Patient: sex M, age 64
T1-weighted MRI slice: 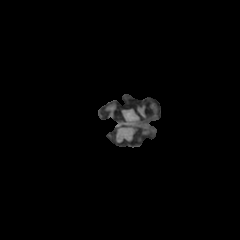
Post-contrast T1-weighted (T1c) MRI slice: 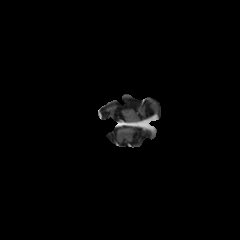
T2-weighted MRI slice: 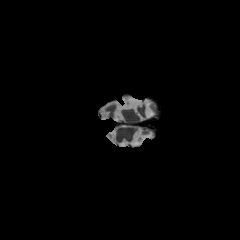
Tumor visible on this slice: no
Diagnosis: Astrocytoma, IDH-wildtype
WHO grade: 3